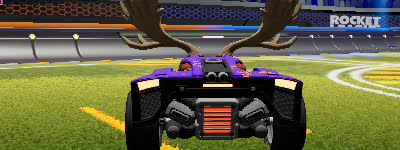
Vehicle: breakout